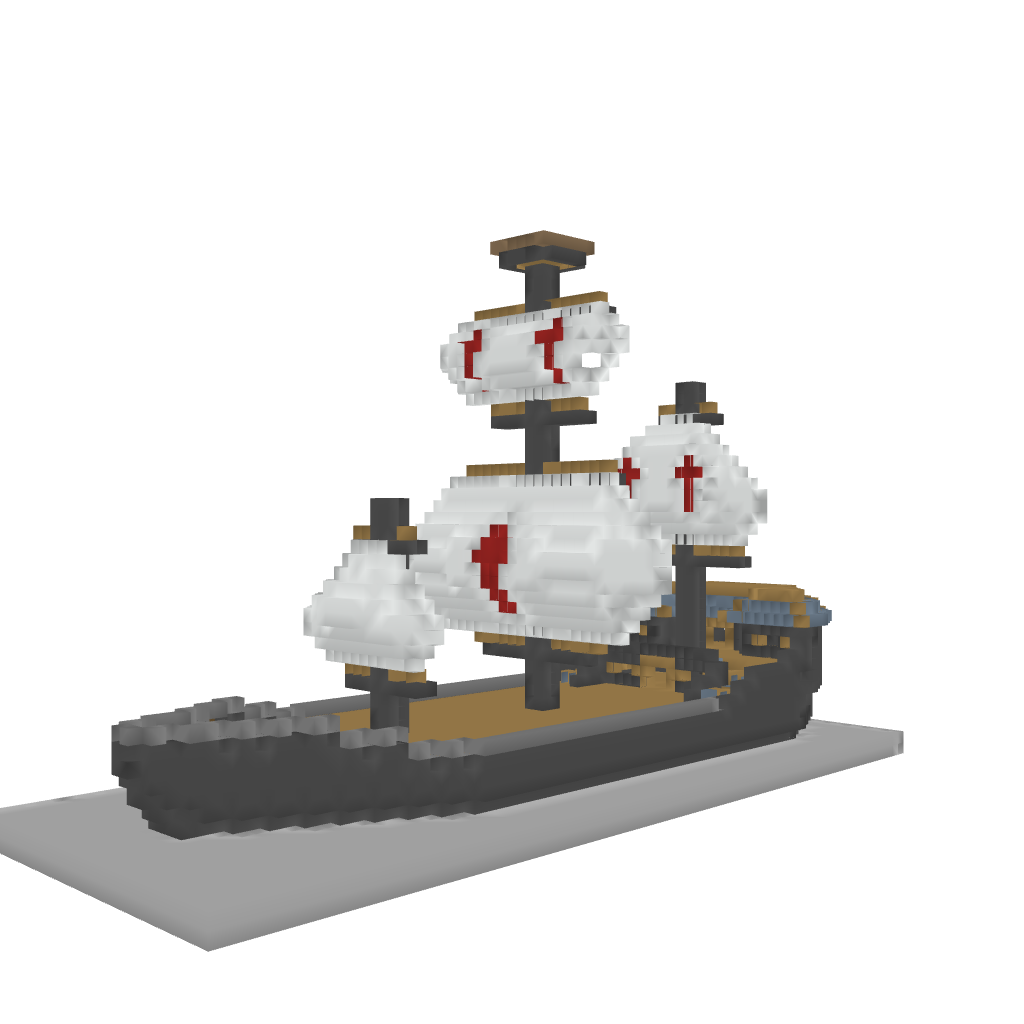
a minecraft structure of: The ship of the Templars